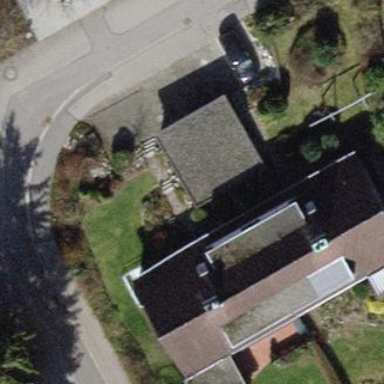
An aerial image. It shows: Semidetached house with gabled roof.